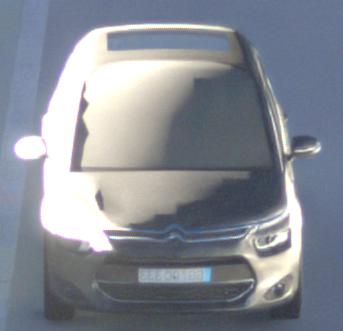
Make: Citroen
Model: Grand C4 Picasso VTi 120
Detailed model: Grand C4 Picasso (II)
Model produced from: 2013/10
Model produced until: 2015/02
Doors: 5
Color: gray
Road condition: dry road
Daytime: sunrise or sunset
Contrast: high contrast